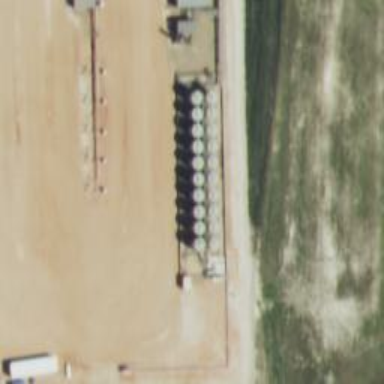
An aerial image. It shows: Storage tank with man-made structure.